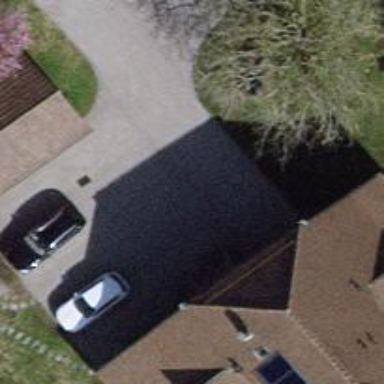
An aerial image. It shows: Driveway.